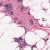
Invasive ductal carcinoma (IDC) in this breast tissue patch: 1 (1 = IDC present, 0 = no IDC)